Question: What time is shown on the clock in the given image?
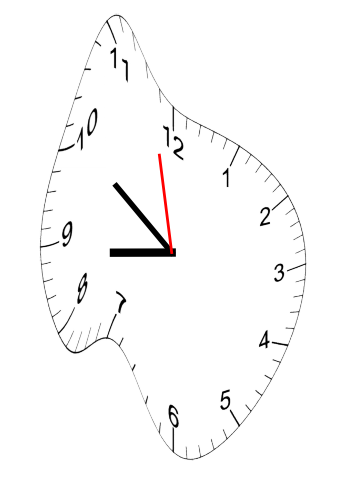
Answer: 08:50:58